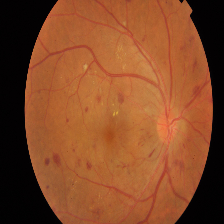
Diabetic retinopathy grade: Proliferative DR